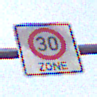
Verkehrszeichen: BeginnZone30
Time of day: MorningAfternoon
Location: Outdoor (Urban)
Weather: PartlyCloudy
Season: NotSpecified
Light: Natural